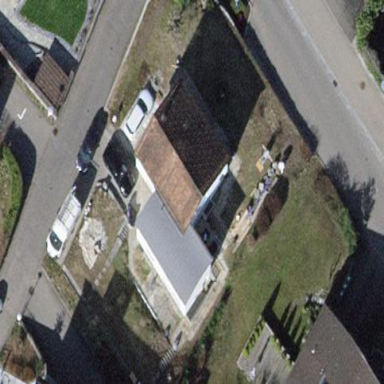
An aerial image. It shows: Building with tiled roof.